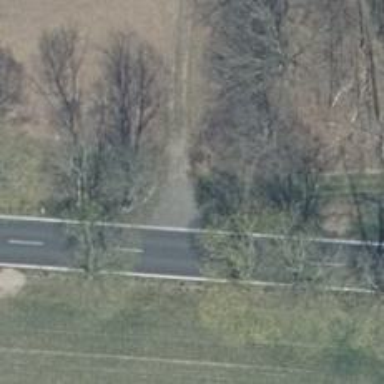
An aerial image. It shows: Emergency access point on the road.